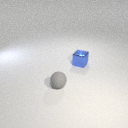
small gray rubber sphere in front of small blue metal cube